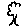
Label: tree